Field crop: maize
Growth stage: 1
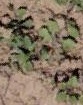
Species: convolvulus